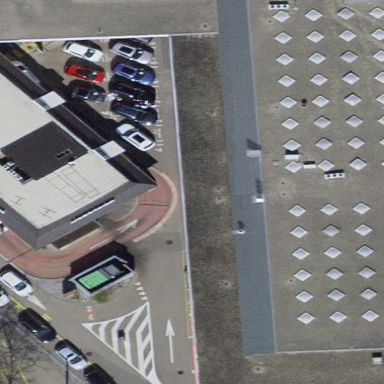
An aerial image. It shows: View of roof of building.